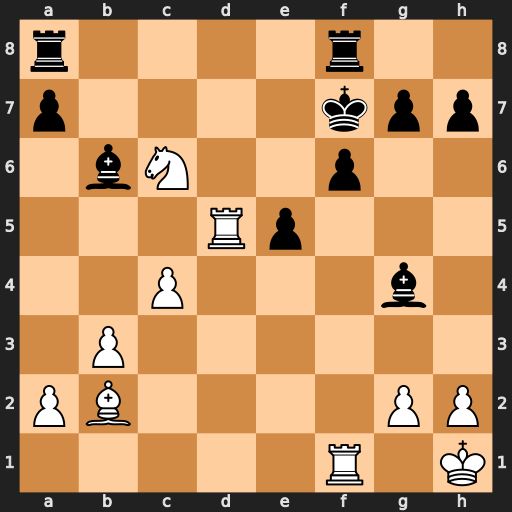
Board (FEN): r4r2/p4kpp/1bN2p2/3Rp3/2P3b1/1P6/PB4PP/5R1K
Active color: w
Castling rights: -
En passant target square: -
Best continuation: Nxe5+ Kg8 Nxg4